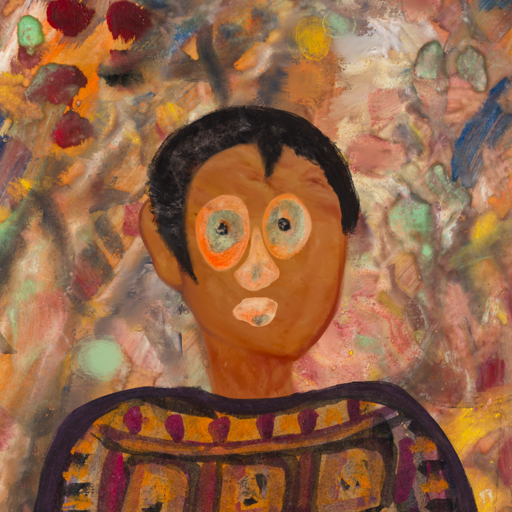
Background: Mother_And_Son_Mother, Head And Neck Front: Pious_Lady, Face Front: Childish, Bust: Doll, Hair Front: Roy_Bahadur, Head Accessory: Blank, Second Necklace: Blank, Necklace: Blank, Baby: Blank